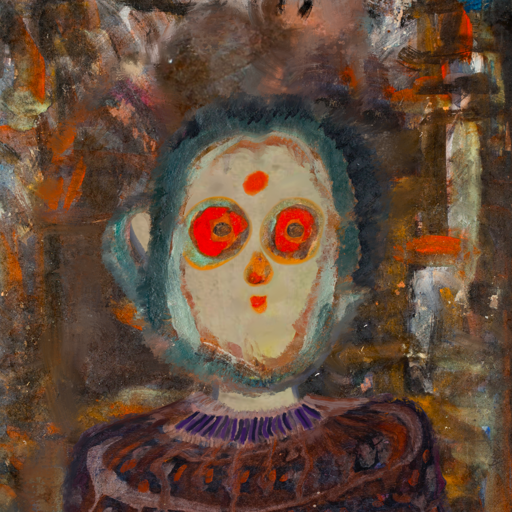
Background: GypsyQueen, Head And Neck Front: Hill_Girl, Face Front: Sisters, Bust: Hypocrite, Hair Front: Boggyland, Head Accessory: Blank, Second Necklace: Blank, Necklace: HillGirl, Baby: Blank